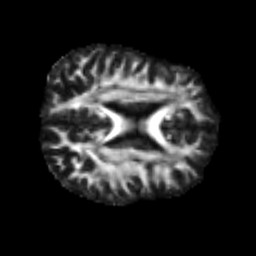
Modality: FA
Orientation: axial
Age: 22
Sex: male
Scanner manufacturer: siemens
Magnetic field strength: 3 T
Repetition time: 2.3 s
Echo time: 0.085 s